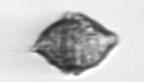
Label: Kryptoperidinium_triquetrum